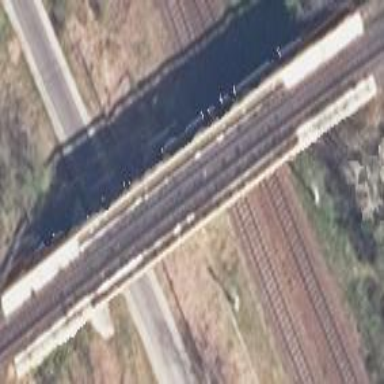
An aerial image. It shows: Beam bridge structure.